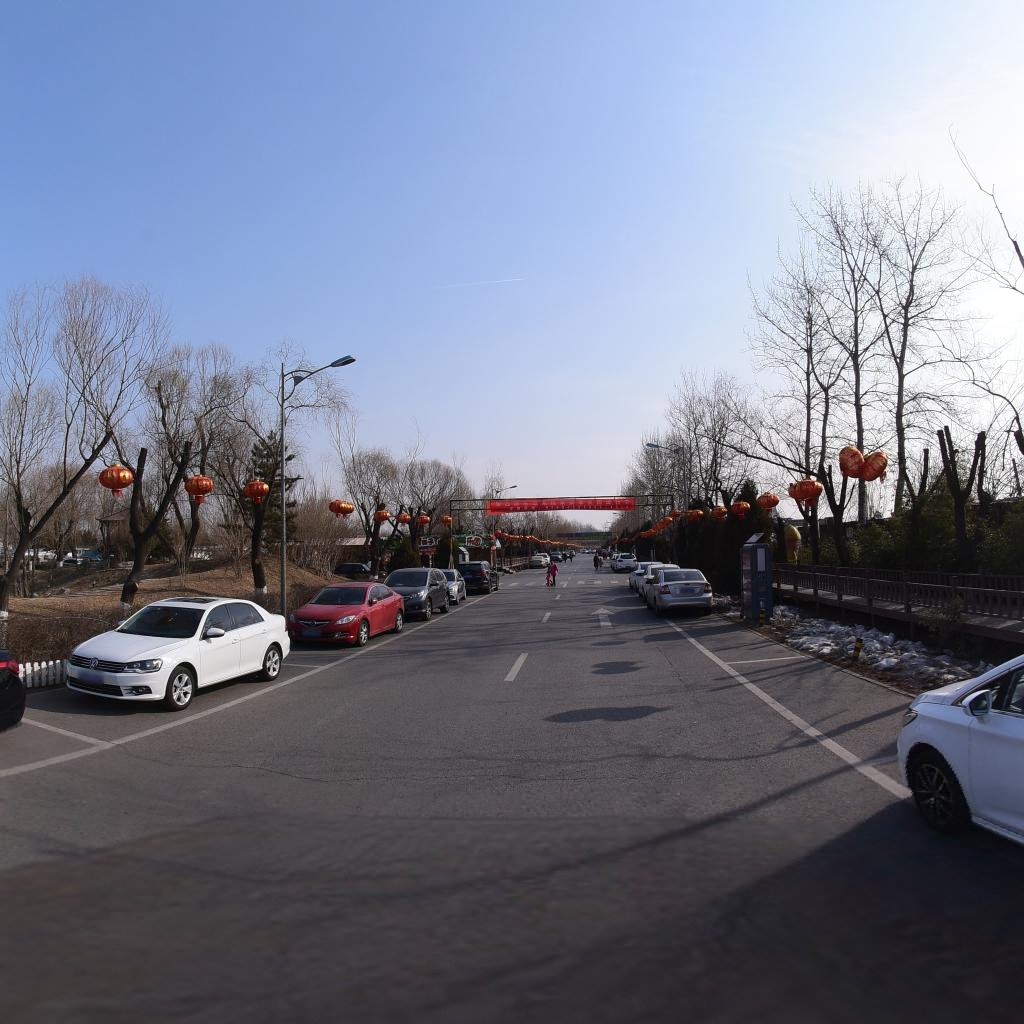
Region: Chaoyang
Road damage annotations: longitudinal crack, transverse crack